Chest X-ray. View position: PA
Patient age: 58
Patient sex: F
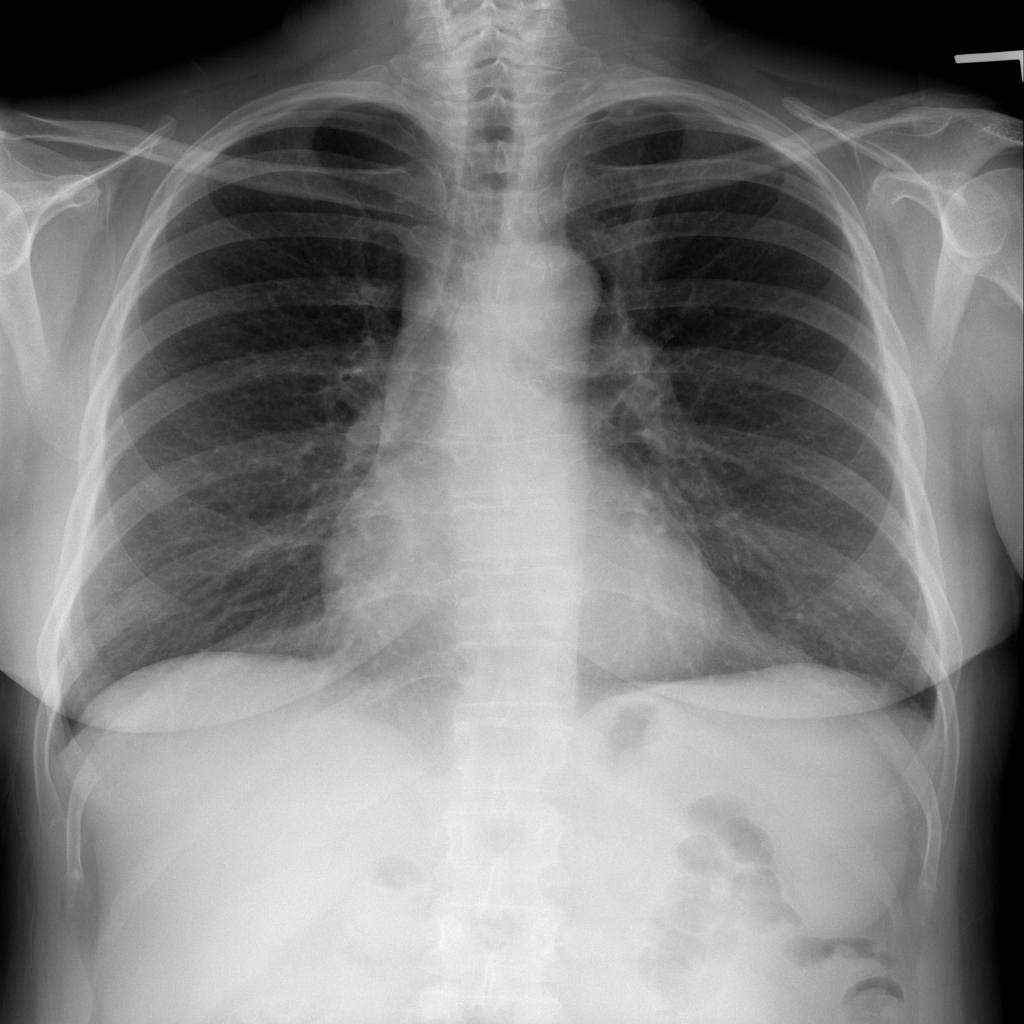
Finding: Pneumothorax